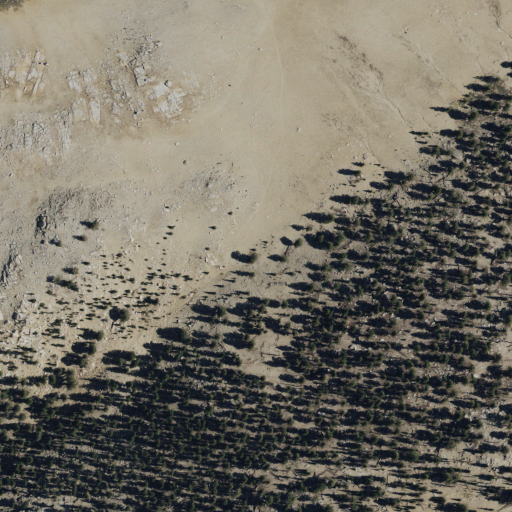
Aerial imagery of gap in California named Siberian Pass containing barren land, shrub, and evergreen forest